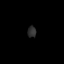
Tissue: prostate
Cell type: T cells
Senescence score: 0.3124
Nuclear area (px): 94
Mean DAPI intensity: 45.894